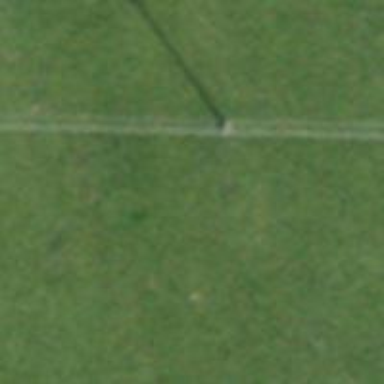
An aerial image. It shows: Power pole.